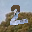
Label: 2